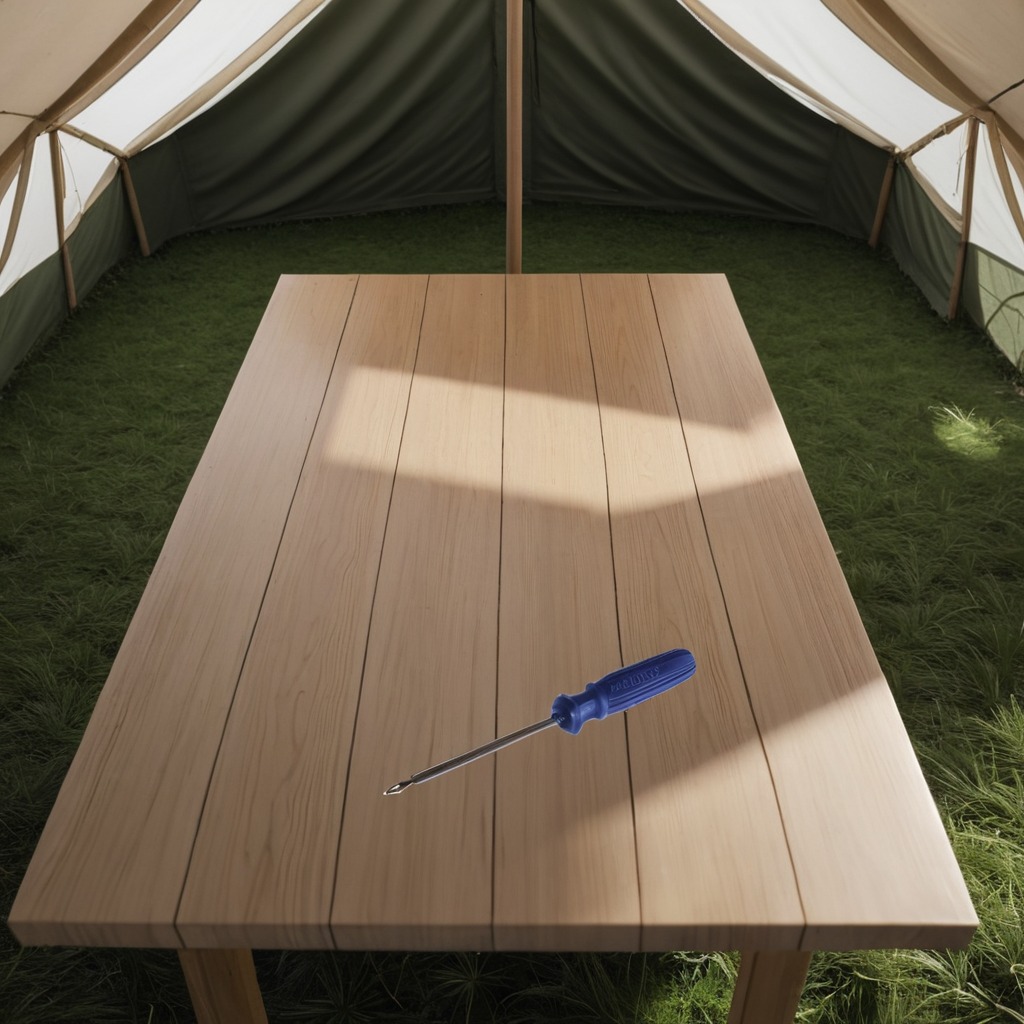
A screwdriver is lying on a wooden table inside a jungle field workshop tent.